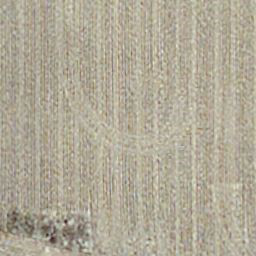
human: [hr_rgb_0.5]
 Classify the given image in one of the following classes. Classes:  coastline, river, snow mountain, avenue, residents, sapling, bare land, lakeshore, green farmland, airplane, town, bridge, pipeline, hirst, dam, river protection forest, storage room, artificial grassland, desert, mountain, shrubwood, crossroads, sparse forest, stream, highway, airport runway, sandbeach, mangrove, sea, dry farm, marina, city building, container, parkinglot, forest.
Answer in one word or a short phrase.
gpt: dry farm